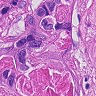
Metastatic tissue present: yes